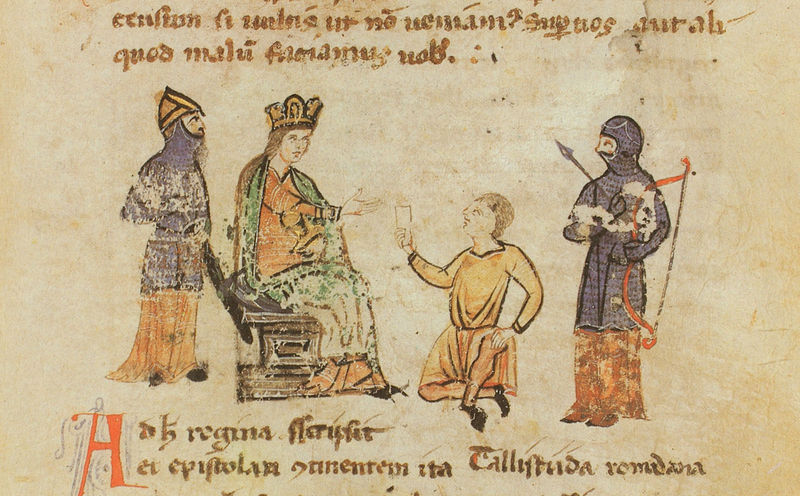
Titel: Alexanderroman
Institution: Leipzig, Stadtbibliothek
Schlagwörter: hand, mann, wasser, grün, sitzen, geste, grau, männer, orange, stuhl, rot, malerei, rock, bart, richter, falten, stehen, gewand, mantel, krone, schrift, papier, bogen, könig, soldaten, thron, buch, zettel, rechteck, geben, schwert, text, knien, soldat, helm, schuh, zeremonie, ritter, rüstung, buchseite, brief, mittelalter, krönung, übergabe, herrscherin, königin, karl, bote, pfeil, wachen, handschrift, zepter, dokument, knecht, historisch, botschaft, latein, initial, buchmalerei, kniet, kettenhemd, manuskript, regina, pfei, zermonie, kniene, alexanderroman, rolandslied, rengia, herrrscherin, übergabe brief, umhang grün